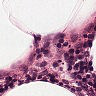
Metastatic tissue present: no